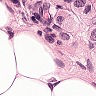
Metastatic tissue present: yes